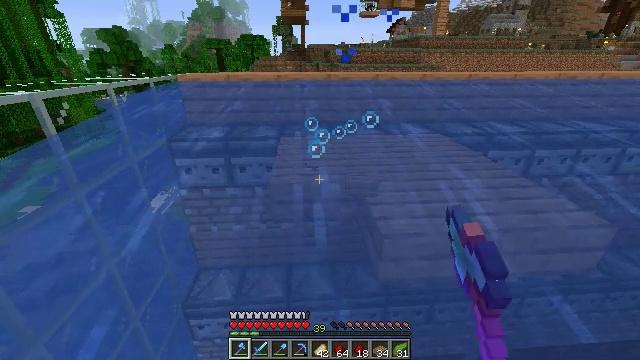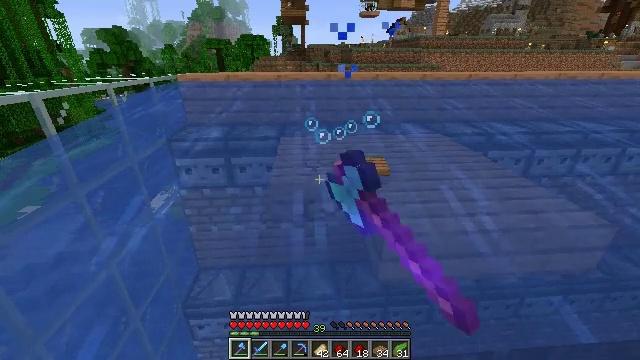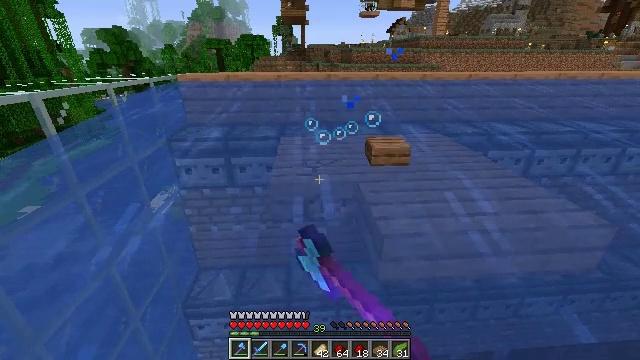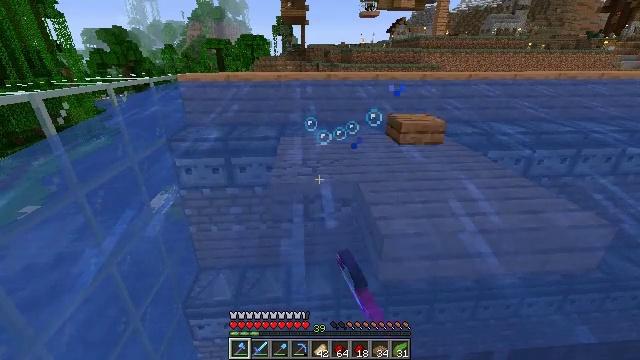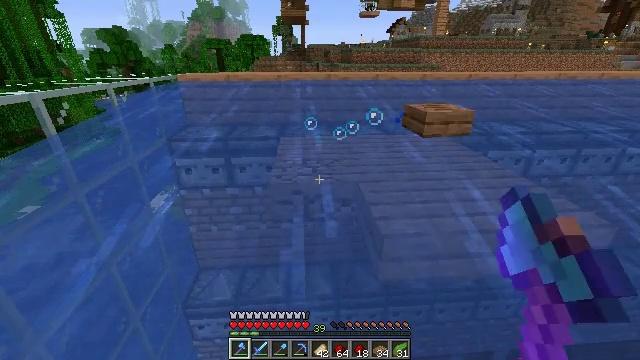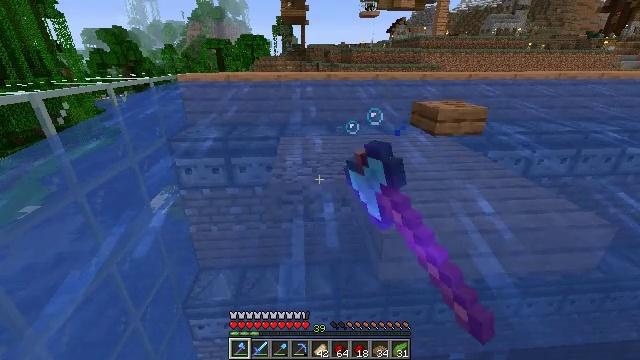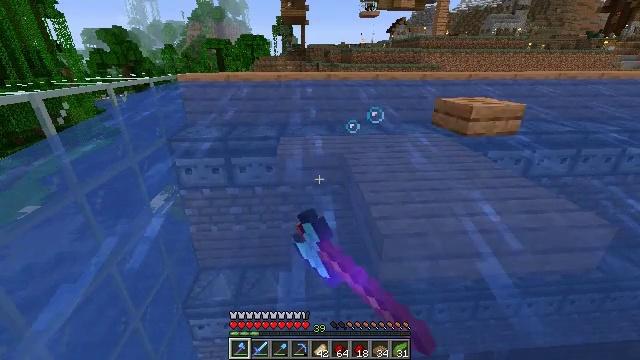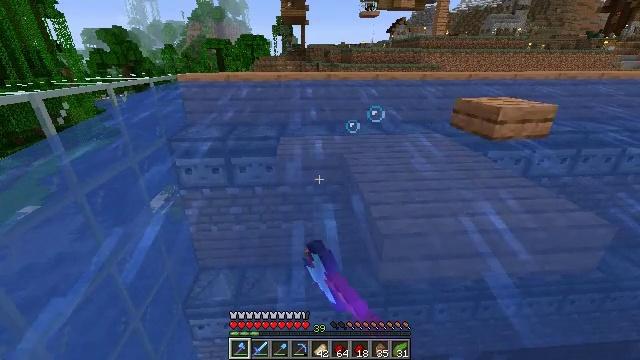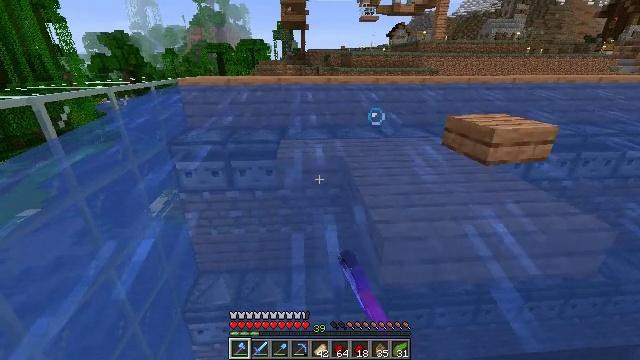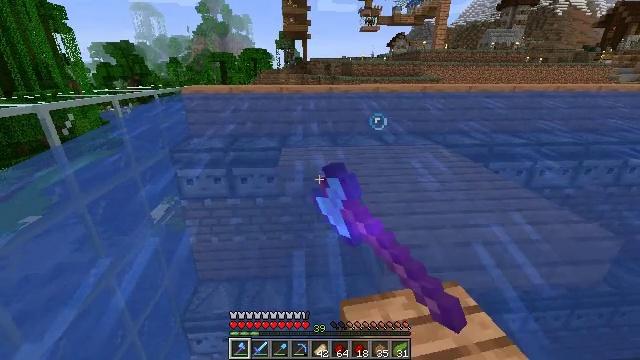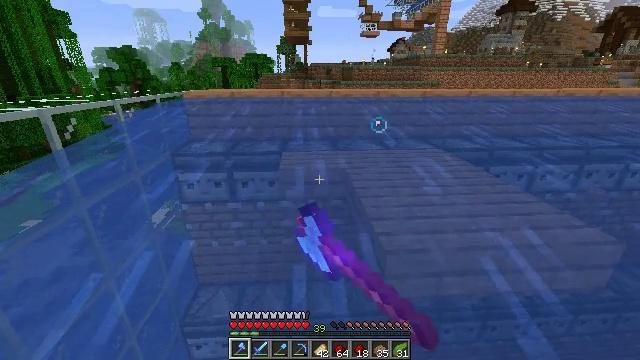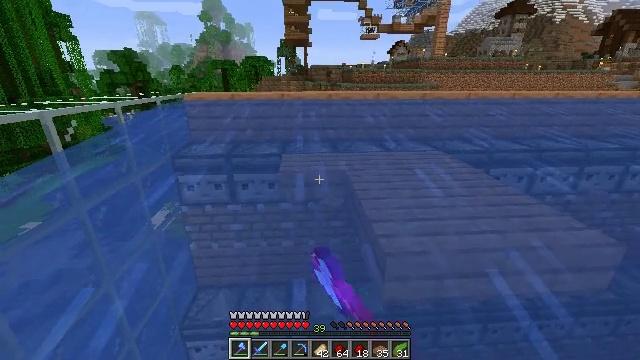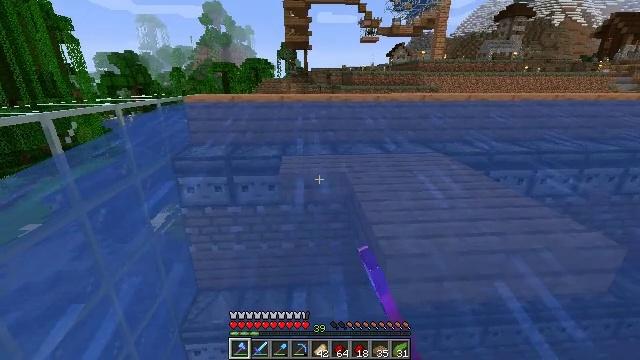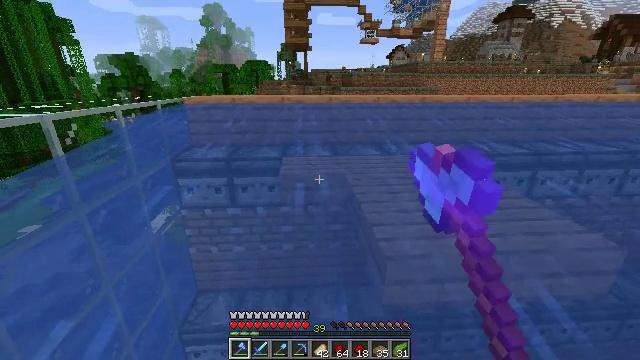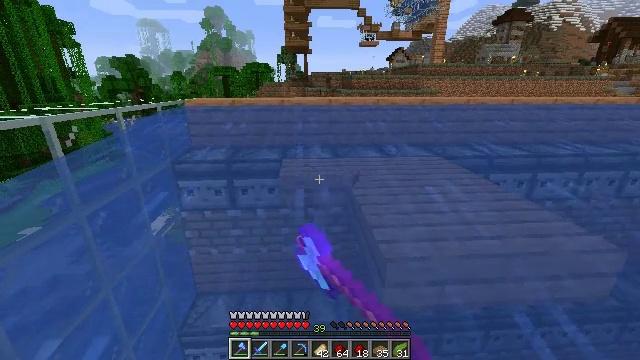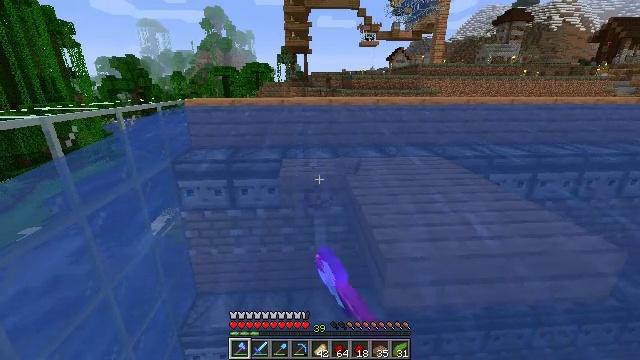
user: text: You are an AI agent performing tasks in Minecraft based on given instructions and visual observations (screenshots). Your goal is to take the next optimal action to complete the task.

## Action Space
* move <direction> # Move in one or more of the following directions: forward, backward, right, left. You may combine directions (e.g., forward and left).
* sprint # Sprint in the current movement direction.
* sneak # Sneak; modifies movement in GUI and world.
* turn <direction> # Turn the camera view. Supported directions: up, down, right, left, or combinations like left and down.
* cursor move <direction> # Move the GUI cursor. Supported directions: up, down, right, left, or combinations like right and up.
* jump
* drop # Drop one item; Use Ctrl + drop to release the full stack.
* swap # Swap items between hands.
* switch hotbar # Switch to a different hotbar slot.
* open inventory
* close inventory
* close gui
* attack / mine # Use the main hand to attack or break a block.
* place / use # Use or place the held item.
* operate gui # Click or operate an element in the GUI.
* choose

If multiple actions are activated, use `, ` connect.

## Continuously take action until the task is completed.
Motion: motion action
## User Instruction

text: Break the jungle slab to collect it.
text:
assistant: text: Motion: sneak, attack / mine
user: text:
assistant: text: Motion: sneak, attack / mine
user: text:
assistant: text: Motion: sneak, attack / mine
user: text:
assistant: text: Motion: sneak, attack / mine
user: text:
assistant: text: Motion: sneak, attack / mine
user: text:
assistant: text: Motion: sneak, attack / mine
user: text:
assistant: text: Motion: sneak, attack / mine
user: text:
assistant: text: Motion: sneak, attack / mine
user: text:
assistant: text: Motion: sneak, turn up, attack / mine
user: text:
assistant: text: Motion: sneak, attack / mine
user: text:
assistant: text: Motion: sneak, attack / mine
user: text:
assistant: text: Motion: sneak, attack / mine
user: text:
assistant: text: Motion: sneak, attack / mine
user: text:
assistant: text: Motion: sneak, attack / mine
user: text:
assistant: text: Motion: sneak, attack / mine
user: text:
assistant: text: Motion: sneak, attack / mine
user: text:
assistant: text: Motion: sneak, attack / mine
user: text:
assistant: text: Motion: sneak, attack / mine
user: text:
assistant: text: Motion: sneak, attack / mine
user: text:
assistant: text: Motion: sneak, attack / mine
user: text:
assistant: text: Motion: sneak, attack / mine
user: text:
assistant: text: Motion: sneak, attack / mine
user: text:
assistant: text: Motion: sneak, attack / mine
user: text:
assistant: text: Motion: move right, sneak, attack / mine
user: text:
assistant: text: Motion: move right, sneak, attack / mine
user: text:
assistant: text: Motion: move right, sneak
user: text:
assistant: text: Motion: move right, sneak
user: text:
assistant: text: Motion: move right, sneak, turn down
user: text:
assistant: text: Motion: move right, sneak, turn down
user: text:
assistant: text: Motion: move right, sneak, turn down